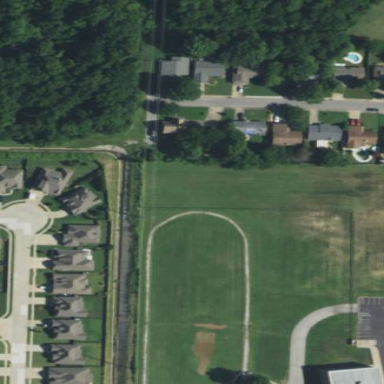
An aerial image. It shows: Track located within leisure land area.